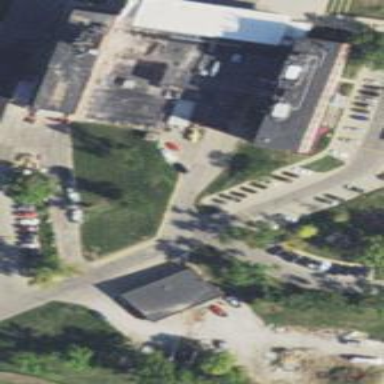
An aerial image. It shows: Street side parking area.